Interaction volume radius: 5 \u00c5
Interaction volume height: 20 \u00c5
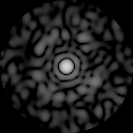
Disorder parameter: 0.832